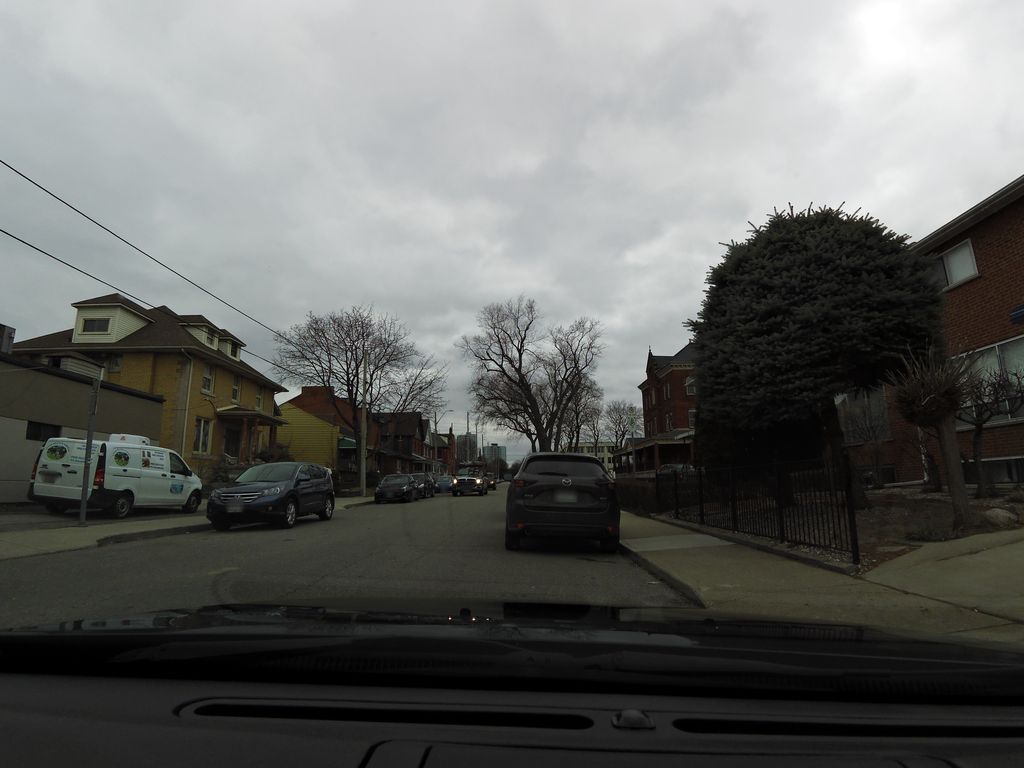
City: hamilton